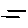
Label: line